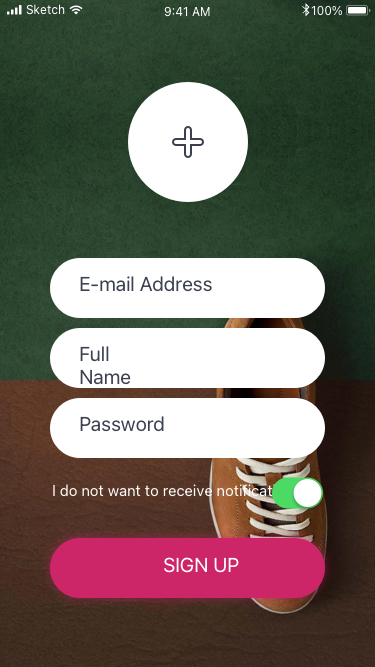
Text in this UI design:
E-mail Address
Full Name
Password
I do not want to receive notifications
SIGN UP